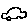
Label: car